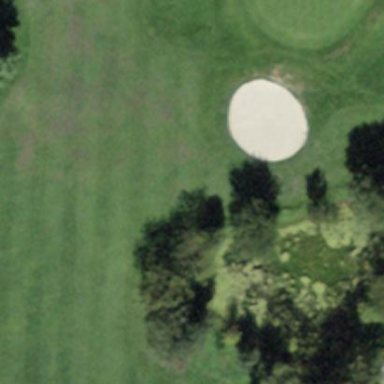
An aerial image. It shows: Grassy area designated as golf fairway.